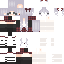
A female human skin with pale skin, wearing brown long hair dressed in a blue hoodie and brown skirt, featuring a closed mouth.